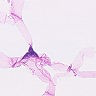
Metastatic tissue present: no